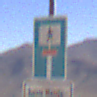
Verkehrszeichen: SackgasseFussgaengerDurchlaessig
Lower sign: HinweisGeaenderteVorfahrtVerkehrsfuehrungVerkehrsregelung3
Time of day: Midday
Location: Outdoor (Nature)
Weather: Clear
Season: NotSpecified
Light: Natural